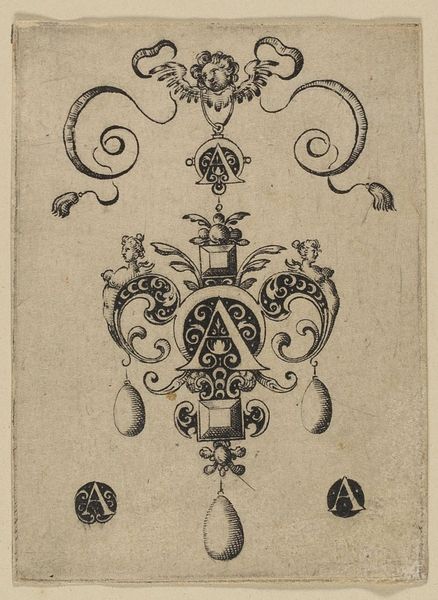
Titel: Anhänger mit Monogramm
Künstler: Paul Birckenholtz
Standort: Hamburg
Institution: Museum für Kunst und Gewerbe Hamburg
Schlagwörter: schmuck, schrift, grafik, graphik, ornamente, fotografie, photographie, druckgraphik, druckgrafik, monogramm, stich, buchstaben, kunstgewerbe, kupferstich, kunsthandwerk, alphabet, juwelen, reproduktionen, goldschmiedearbeiten, industriedesign, druckerzeugnisse, schweifwerk, ornamentstich, vorlageblätter